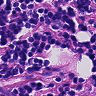
Metastatic tissue present: no